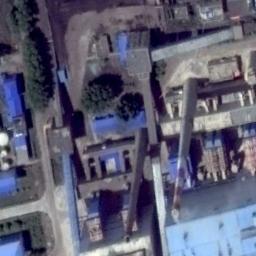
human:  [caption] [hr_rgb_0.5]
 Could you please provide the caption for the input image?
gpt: Many buildings of different shapes are next to the thermal power station .

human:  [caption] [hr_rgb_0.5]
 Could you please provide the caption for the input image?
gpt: In the upper left corner of the picture, there is a smoking thermal power station .

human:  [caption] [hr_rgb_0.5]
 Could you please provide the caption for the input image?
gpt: The thermal power station is on the bare land next to some buildings .

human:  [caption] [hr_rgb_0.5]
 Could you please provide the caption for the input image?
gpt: Plant and machinery in thermal power station with two chimneys .

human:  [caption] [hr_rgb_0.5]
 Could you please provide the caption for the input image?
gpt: There are some buildings on the thermal power station .